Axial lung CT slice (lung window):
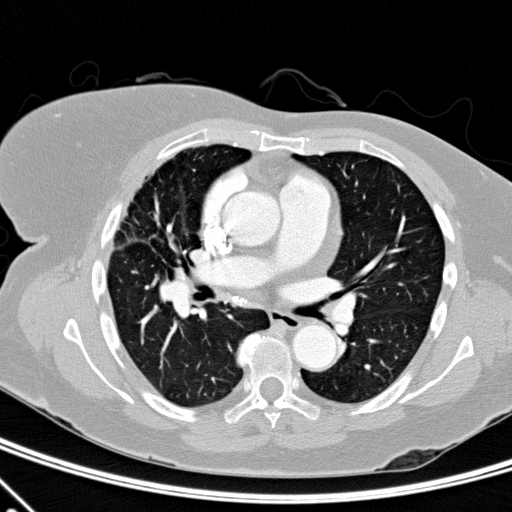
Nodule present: no